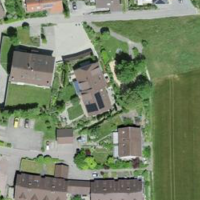
EUNIS habitat code: 55
Species observed at this site:
Chelidonium majus